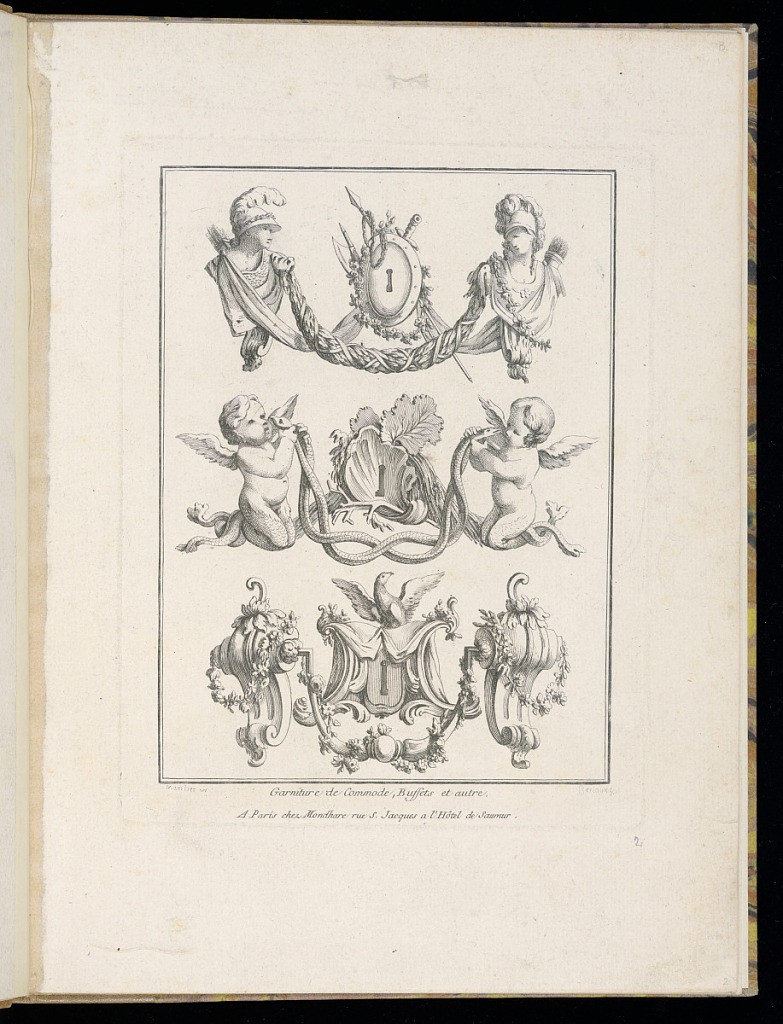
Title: Garniture de Commode, Buffets et autre
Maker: Clément Pierre Marillier, French, 1740 – 1808
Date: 1763
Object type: Print
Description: Three designs for ornamental bronze mounts - escutcheons (keyhole plates) featuring busts of figures in armor, putti holding snakes, an eagle, arms, axe, spear, sword, leaves, coral, shell, c-scrolls, drapery, festoons of leaves and flowers, and fluting. The plate is titled and signed.